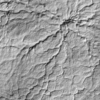
Label: not_dusty